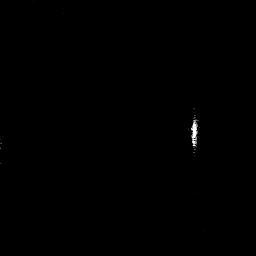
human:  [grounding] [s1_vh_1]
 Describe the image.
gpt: In the satellite image, there is  <ref>1 small ship </ref> <box>[[73, 46, 77, 55, 0]]</box> located at right.